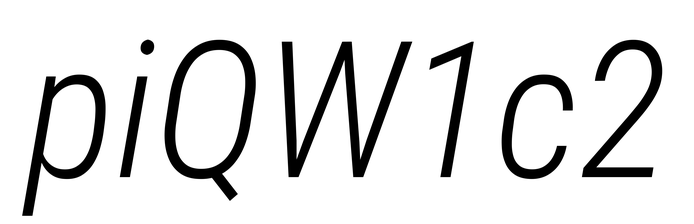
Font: Roboto-Italic_Condensed_Light_Italic